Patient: sex M, age 66
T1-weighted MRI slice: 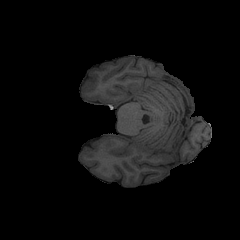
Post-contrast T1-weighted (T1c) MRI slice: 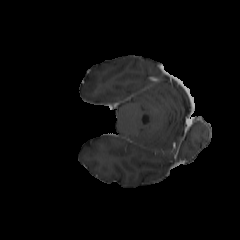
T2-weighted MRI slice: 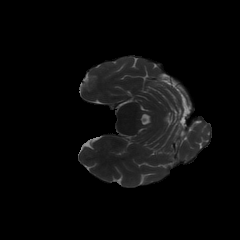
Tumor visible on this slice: no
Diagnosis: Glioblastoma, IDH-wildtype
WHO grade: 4